Question: I want to post news in my facebook fan page from python script .
I am using facebook Open graph test tool to post message in my wall
but there is error message like this .
(#200) The user hasn't authorized the application to perform this action

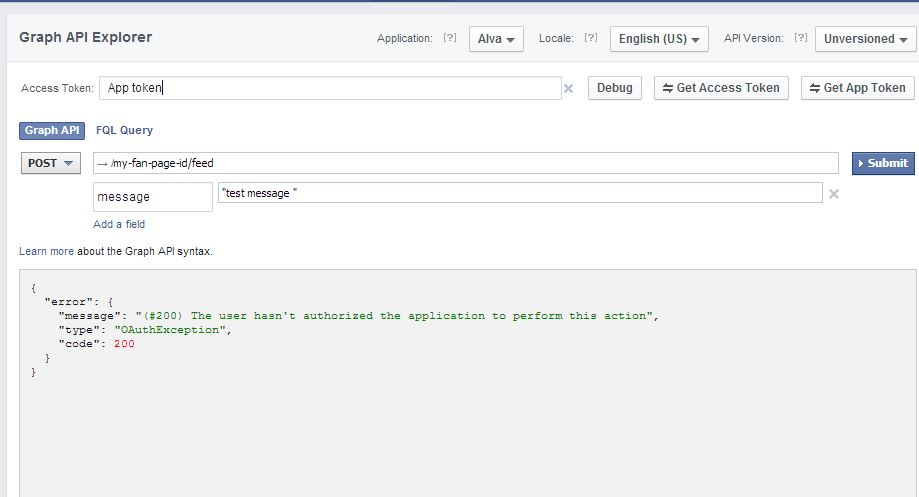
Answer: Click on "Get Access Token" and select "manage_pages" and "publish_actions" to authorize yourself with the apropriate permissions. This will only work for your App if you are trying as user with a role in the App (admin, developer, tester). For other users, you would need to go through the review process of Facebook.
Keep in mind that you will post "as user" in that case. If you want to post "as page", you would need to generate a Page Access Token. Here are some informational links and tutorials about the different Tokens:
- <URL>